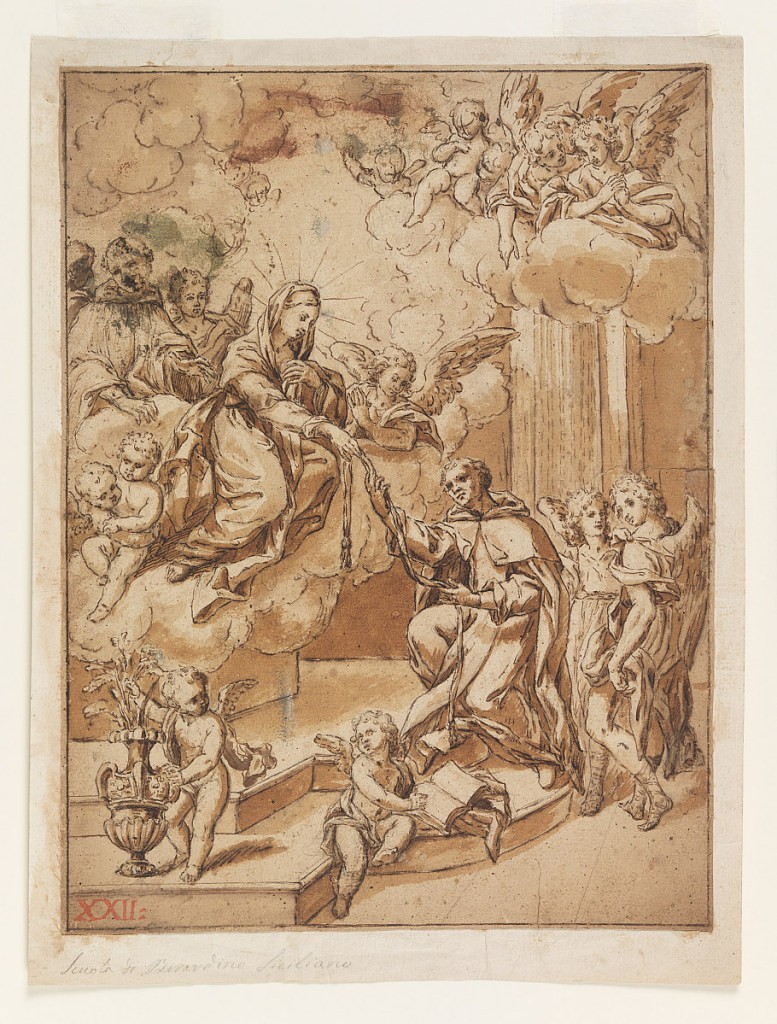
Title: Madonna Appearing to Saint
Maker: Rodriguez
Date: ca. 1650–60
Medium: Pen and brown ink, brush and wash on cream laid paper
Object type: Drawing
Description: Figure of a saint kneeling on steps, receiving a rope from the Virgin Mary. Mary has descended in clouds, surrounded by cherubs, to pass on the rope. Angels and putti rejoice.